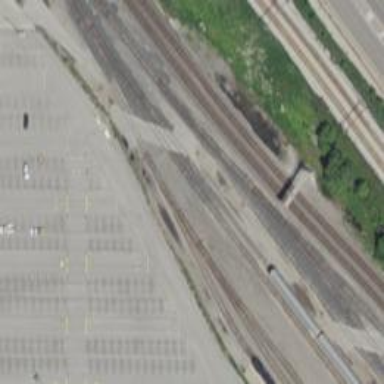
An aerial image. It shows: Railway yard in service.